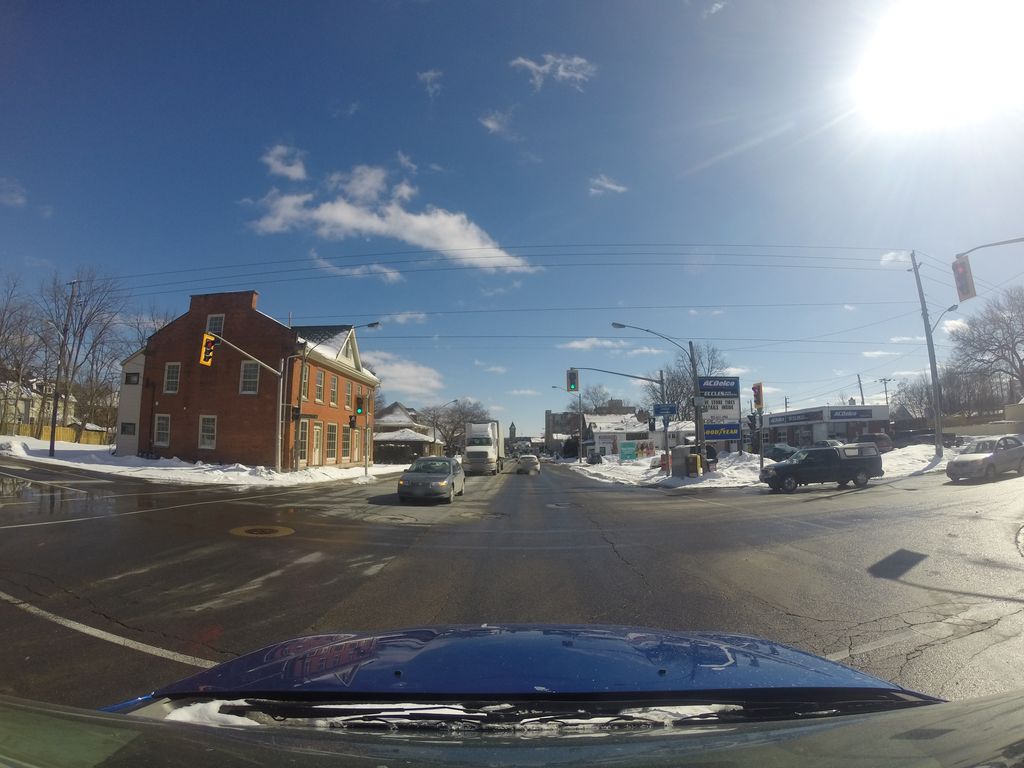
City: hamilton